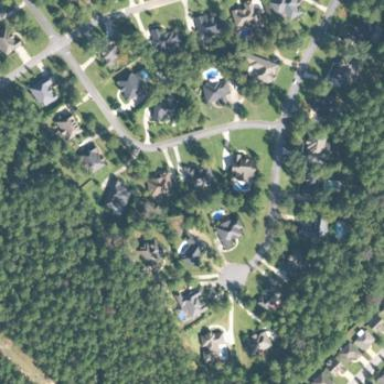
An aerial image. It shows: Single-family residential area.